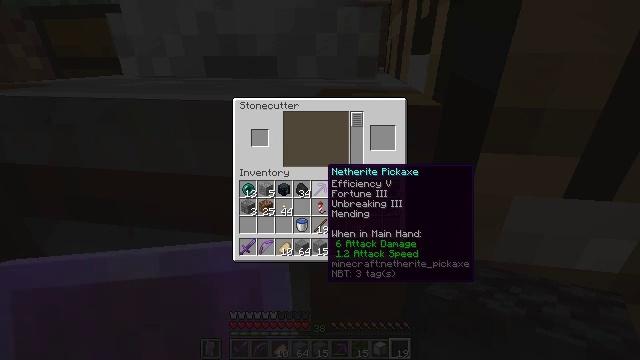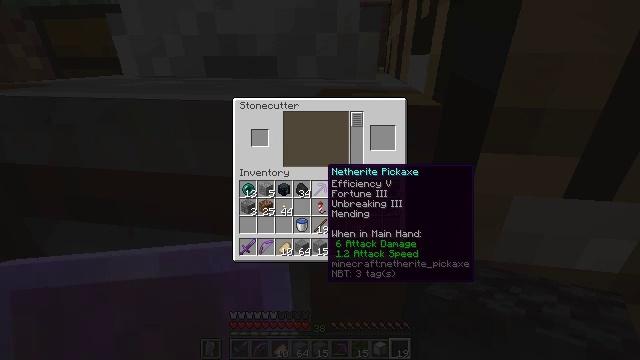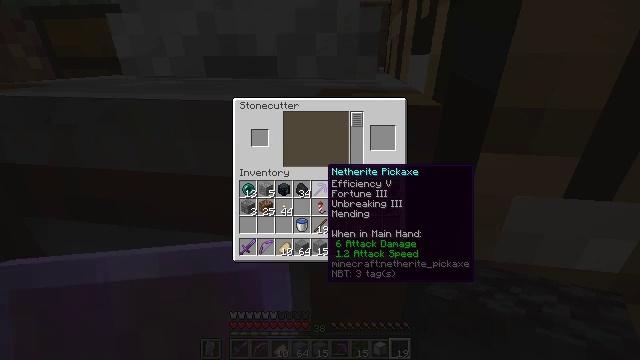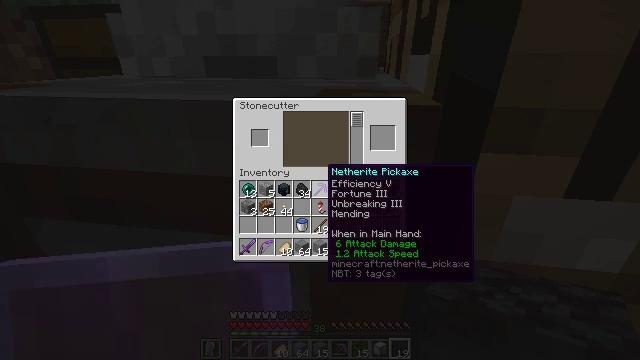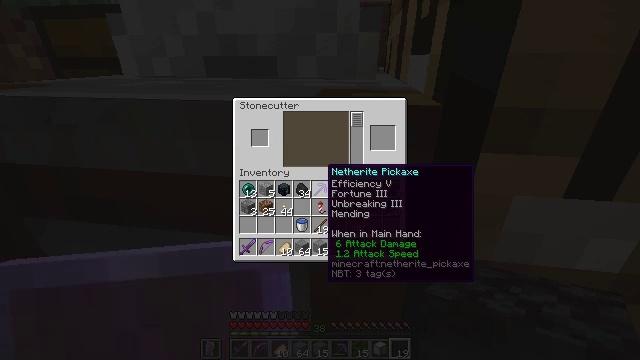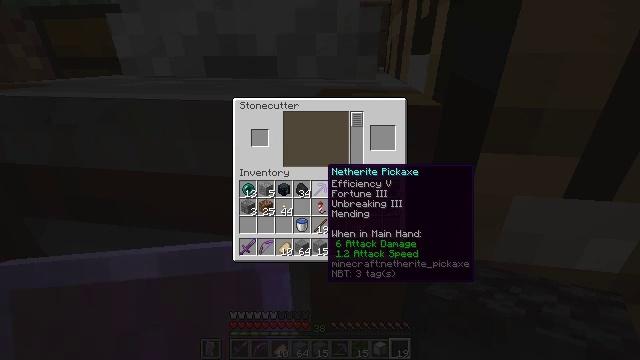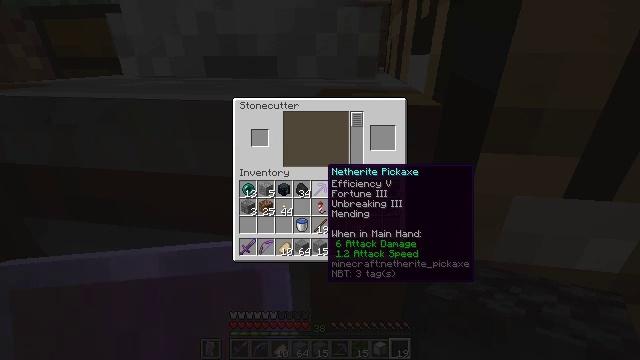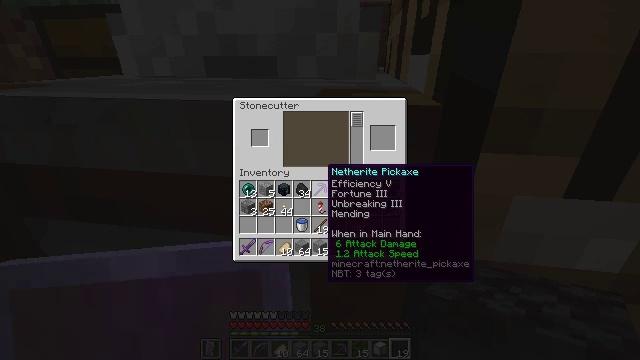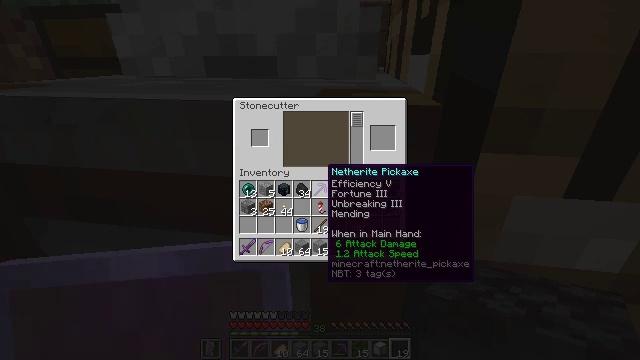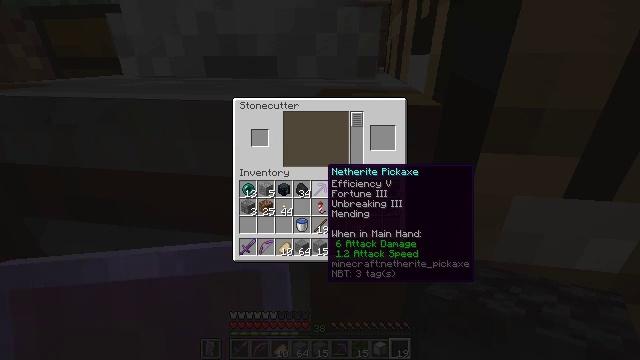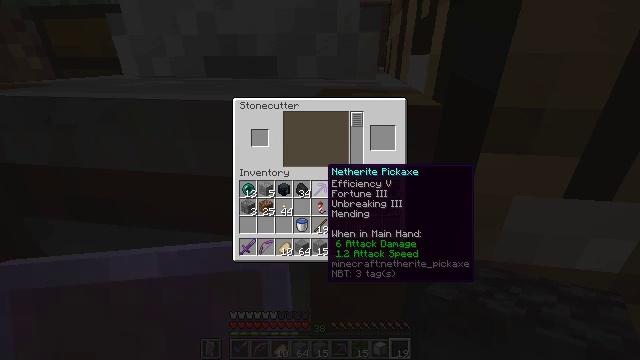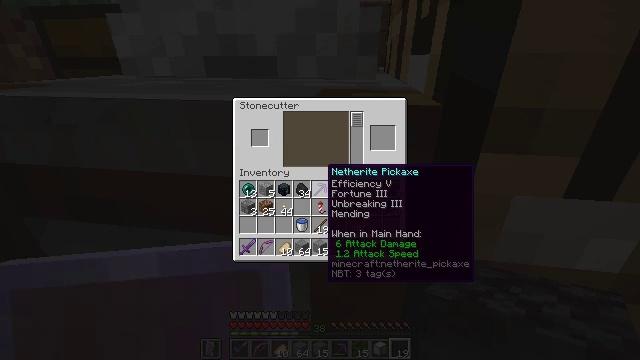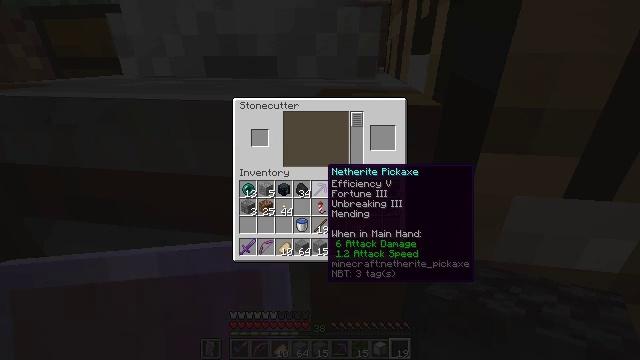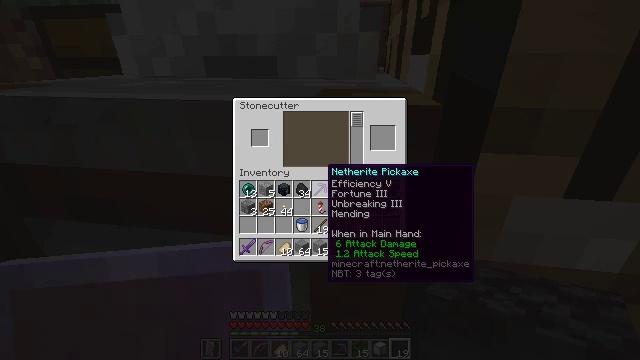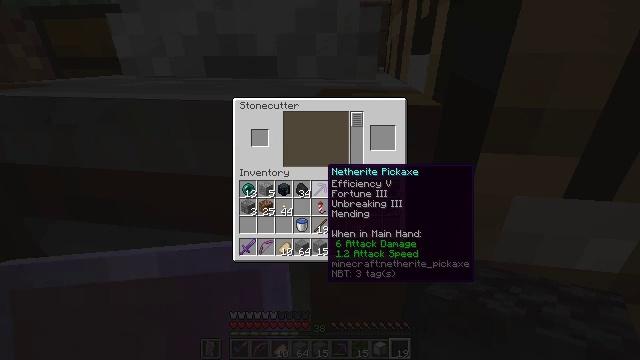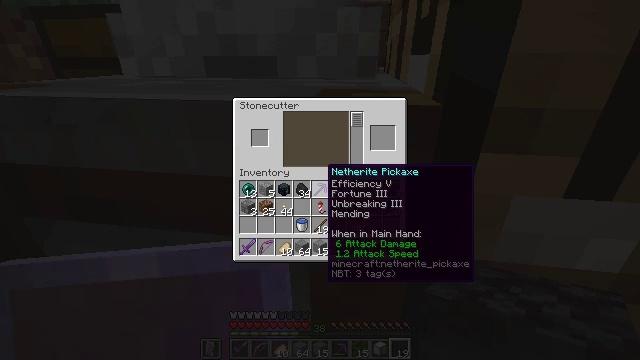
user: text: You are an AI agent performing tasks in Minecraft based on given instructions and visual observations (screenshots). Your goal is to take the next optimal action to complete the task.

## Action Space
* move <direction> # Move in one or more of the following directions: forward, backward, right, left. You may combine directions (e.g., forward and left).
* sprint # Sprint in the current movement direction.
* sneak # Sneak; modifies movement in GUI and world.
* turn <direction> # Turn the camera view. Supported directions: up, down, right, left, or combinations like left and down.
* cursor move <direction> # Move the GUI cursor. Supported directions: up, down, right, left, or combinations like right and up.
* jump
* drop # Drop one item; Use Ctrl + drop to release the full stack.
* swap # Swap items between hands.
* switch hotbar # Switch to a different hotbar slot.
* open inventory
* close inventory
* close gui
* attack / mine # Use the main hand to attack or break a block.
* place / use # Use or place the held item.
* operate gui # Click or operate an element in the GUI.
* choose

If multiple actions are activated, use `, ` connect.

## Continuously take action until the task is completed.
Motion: motion action
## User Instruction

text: Break the glowing sea lantern block.
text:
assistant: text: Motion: no_op
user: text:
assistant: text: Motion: no_op
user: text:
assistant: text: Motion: no_op
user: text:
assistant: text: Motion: no_op
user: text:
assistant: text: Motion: no_op
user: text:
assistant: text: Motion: no_op
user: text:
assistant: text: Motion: no_op
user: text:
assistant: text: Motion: no_op
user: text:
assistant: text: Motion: no_op
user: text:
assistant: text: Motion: no_op
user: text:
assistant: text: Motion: no_op
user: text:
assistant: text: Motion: no_op
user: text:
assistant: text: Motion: no_op
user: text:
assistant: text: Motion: no_op
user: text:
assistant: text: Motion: no_op
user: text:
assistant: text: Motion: no_op
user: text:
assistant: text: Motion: no_op
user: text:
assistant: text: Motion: no_op
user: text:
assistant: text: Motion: no_op
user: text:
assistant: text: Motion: no_op
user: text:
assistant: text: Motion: no_op
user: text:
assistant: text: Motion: no_op
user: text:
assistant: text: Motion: no_op
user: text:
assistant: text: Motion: no_op
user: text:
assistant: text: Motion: no_op
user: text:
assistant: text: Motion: no_op
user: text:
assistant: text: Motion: no_op
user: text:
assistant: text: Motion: no_op
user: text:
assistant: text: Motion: no_op
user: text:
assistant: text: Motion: no_op